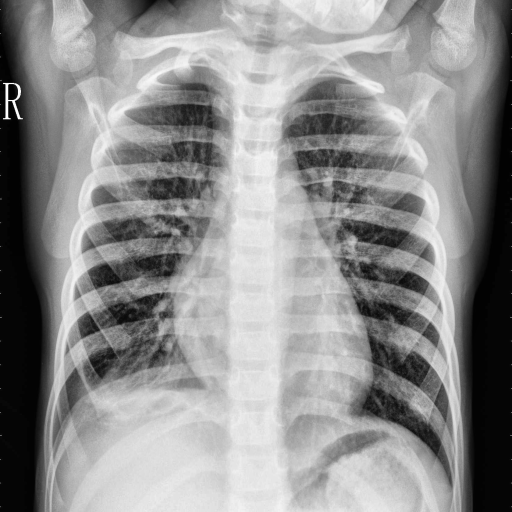
Finding: PNEUMONIA